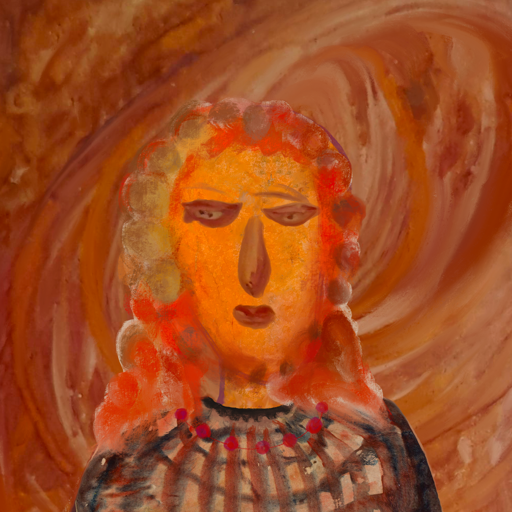
Background: Pious_Lady, Head And Neck Front: Hypocrite, Face Front: Pious_Lady, Bust: Orphan, Hair Front: Rupkatha, Head Accessory: Blank, Second Necklace: Blank, Necklace: Irani_3, Baby: Blank